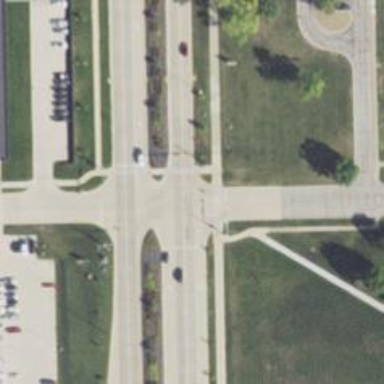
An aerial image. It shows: Footway that serves as traffic island.